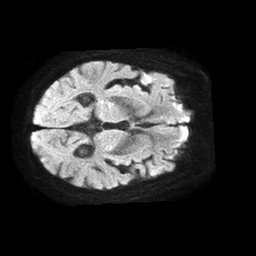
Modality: TRACE
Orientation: axial
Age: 75
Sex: female
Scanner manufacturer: philips
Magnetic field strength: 1.5 T
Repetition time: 4.6 s
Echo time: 0.08517 s